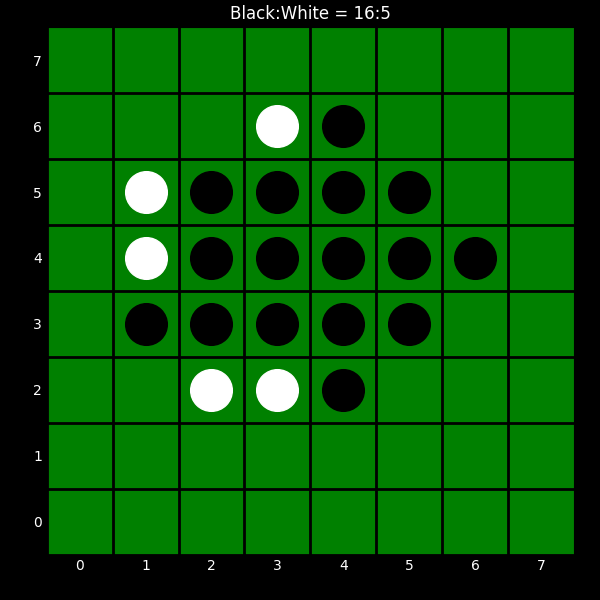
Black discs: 16
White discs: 5